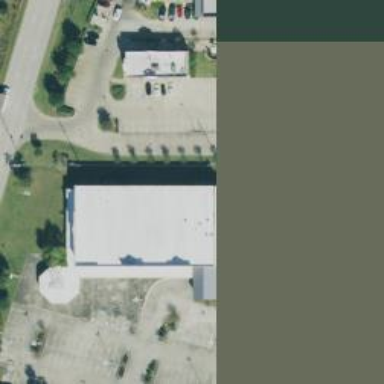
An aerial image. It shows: Building housing motorcycle shop.